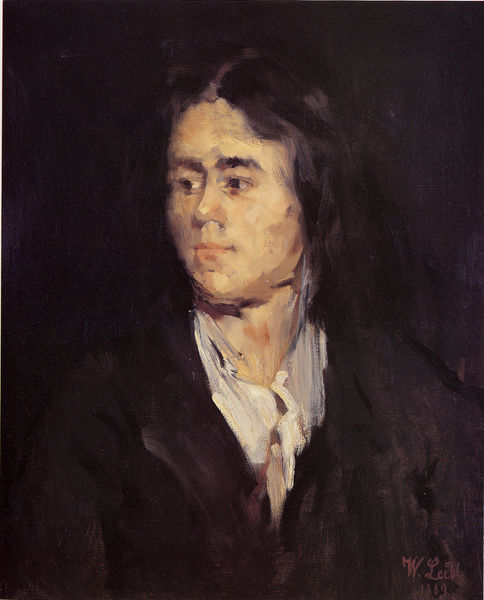
Titel: Ein Italiener
Künstler: Wilhelm Maria Hubertus Leibl
Standort: Köln
Institution: Wallraf-Richartz-Museum
Schlagwörter: dunkel, gemälde, haut, kopf, mann, schatten, weiß, grob, impressionismus, ocker, braun, brust, frau, grau, haar, hell, hintergrund, licht, mund, nase, orange, profil, schwarz, stirn, blick, rot, beige, malerei, anzug, hemd, jacke, jung, wand, augen, gesicht, kragen, lang, bildnis, hals, portrait, porträt, signatur, öl, pastos, figur, haare, lange haare, mantel, realismus, kind, augenbrauen, brustbild, kinn, kontrast, lippen, mittelscheitel, rosa, scheitel, traurig, deutschland, seitlich, wangen, düster, kette, mauer, violett, monochrom, duktus, monet, ernst, schmal, brauen, halstuch, deutsch, junge, teint, augenbraue, dreiviertelprofil, hemdkragen, jahreszahl, oberkörper, selbstporträt, jacket, striche, abgewandt, unterschrift, mauerwerk, dreiviertel, seite, scharz, pinsel, pinselduktus, pinselstrich, trübner, leibl, halbprofil, portät, halbporträt, tonig, dunkle haare, pinselstriche, fleckig, neugier, schwaz, flecke, schluppe, lech, frauenkopf, prträt, helle haut, kond, wilhelm leibl, leith, willhelm leibl, mantel#, blick links, augen dunkel, kragen weiß, 1869, lechl, haare gescheitelt